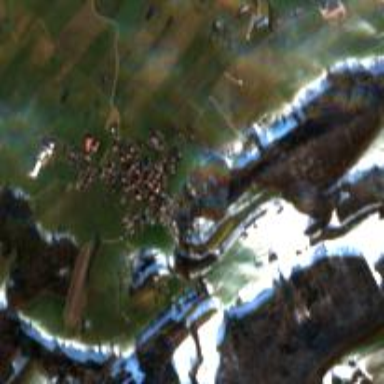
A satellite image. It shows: Village.